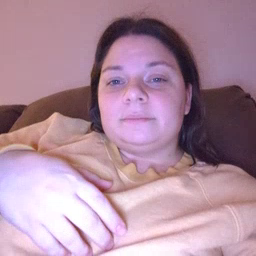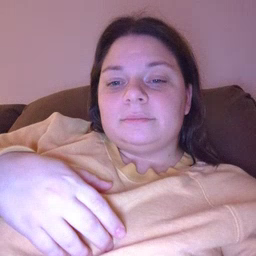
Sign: gift